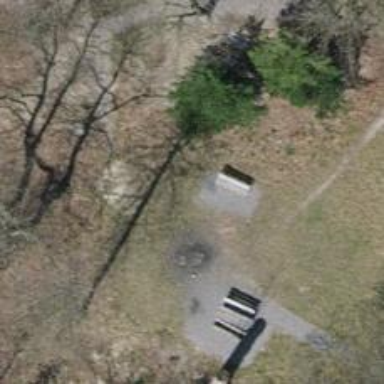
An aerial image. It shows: Bench.